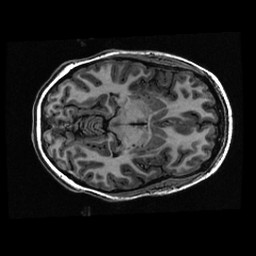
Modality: T1w
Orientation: axial
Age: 19
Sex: female
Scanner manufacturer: ge
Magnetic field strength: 3 T
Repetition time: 0.01144 s
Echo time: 0.005012 s